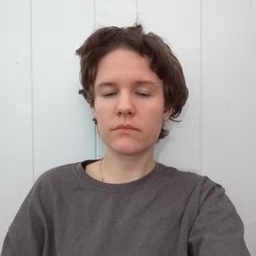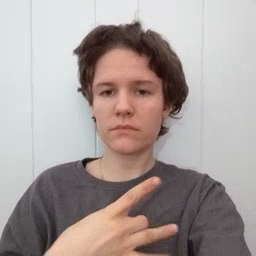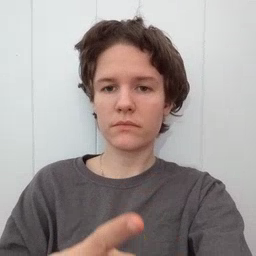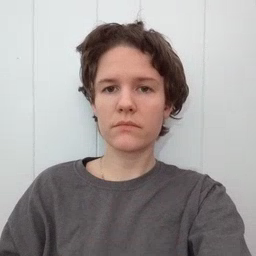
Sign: like